Question: I have a Components which exists as a common layout for all my pages. The layout of this component is as follows (made using paint so please sorry :p):

Right arrows mean that this layout is a HorizontalLayout and down arrows VerticalLayout.
I'm really interested in making bodyContent layout SCROLLABLE. Within this layout I usually introduce lots of UI components (more layouts, text fields, forms, grids...) and sometimes components aren't shown due to the lack of vertical space and the absence of vertical scroll. So is there any way to make bodyContent scrollable (using SCSS/CSS or any other way)?
Thanks in advance.
I've solved this thanks to <URL>:
'''
.v-ui > .v-widget {
overflow: visible;
}
'''
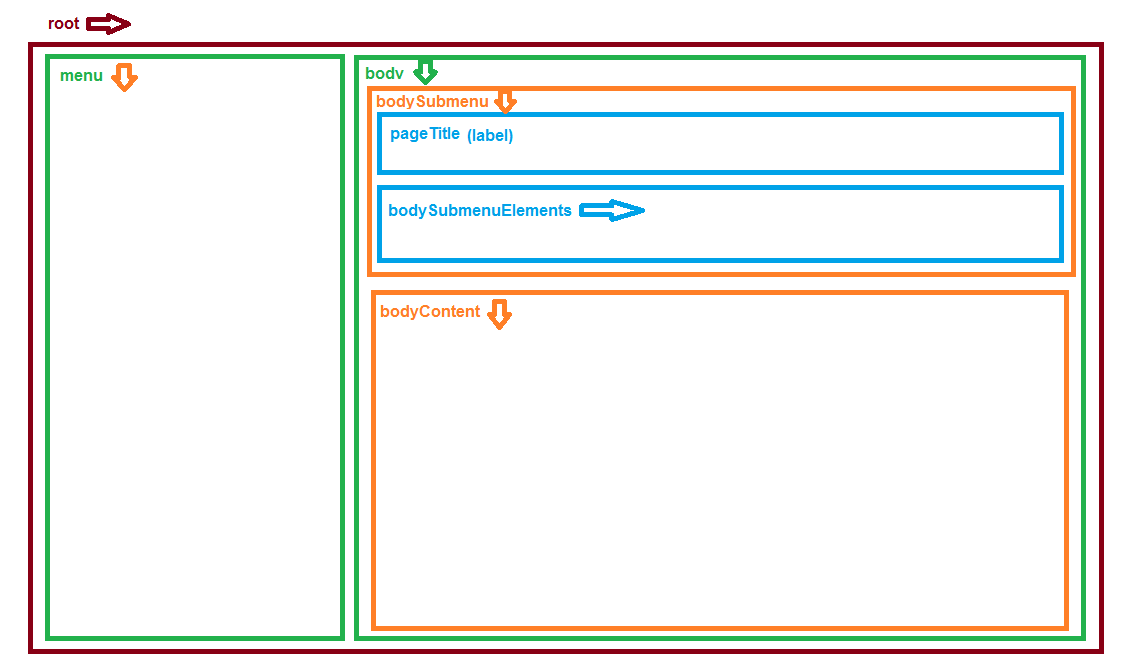
Answer: Try using 'Panel' within which you can put your bodyContent(vertical layout) using 'setContent()' and can have scroll bars when height of your layout exceeds the panel's height.